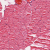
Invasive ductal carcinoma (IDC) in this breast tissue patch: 0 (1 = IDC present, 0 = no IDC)